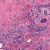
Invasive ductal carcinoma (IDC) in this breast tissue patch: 0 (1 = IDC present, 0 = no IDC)